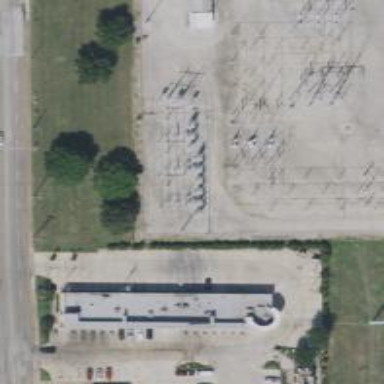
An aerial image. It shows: Switch for power supply.